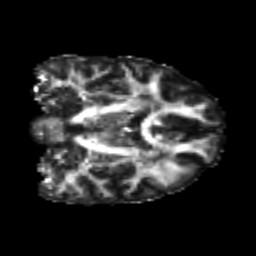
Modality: FA
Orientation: coronal
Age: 24
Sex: male
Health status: healthy
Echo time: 0.074 s